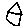
Label: house